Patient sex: F
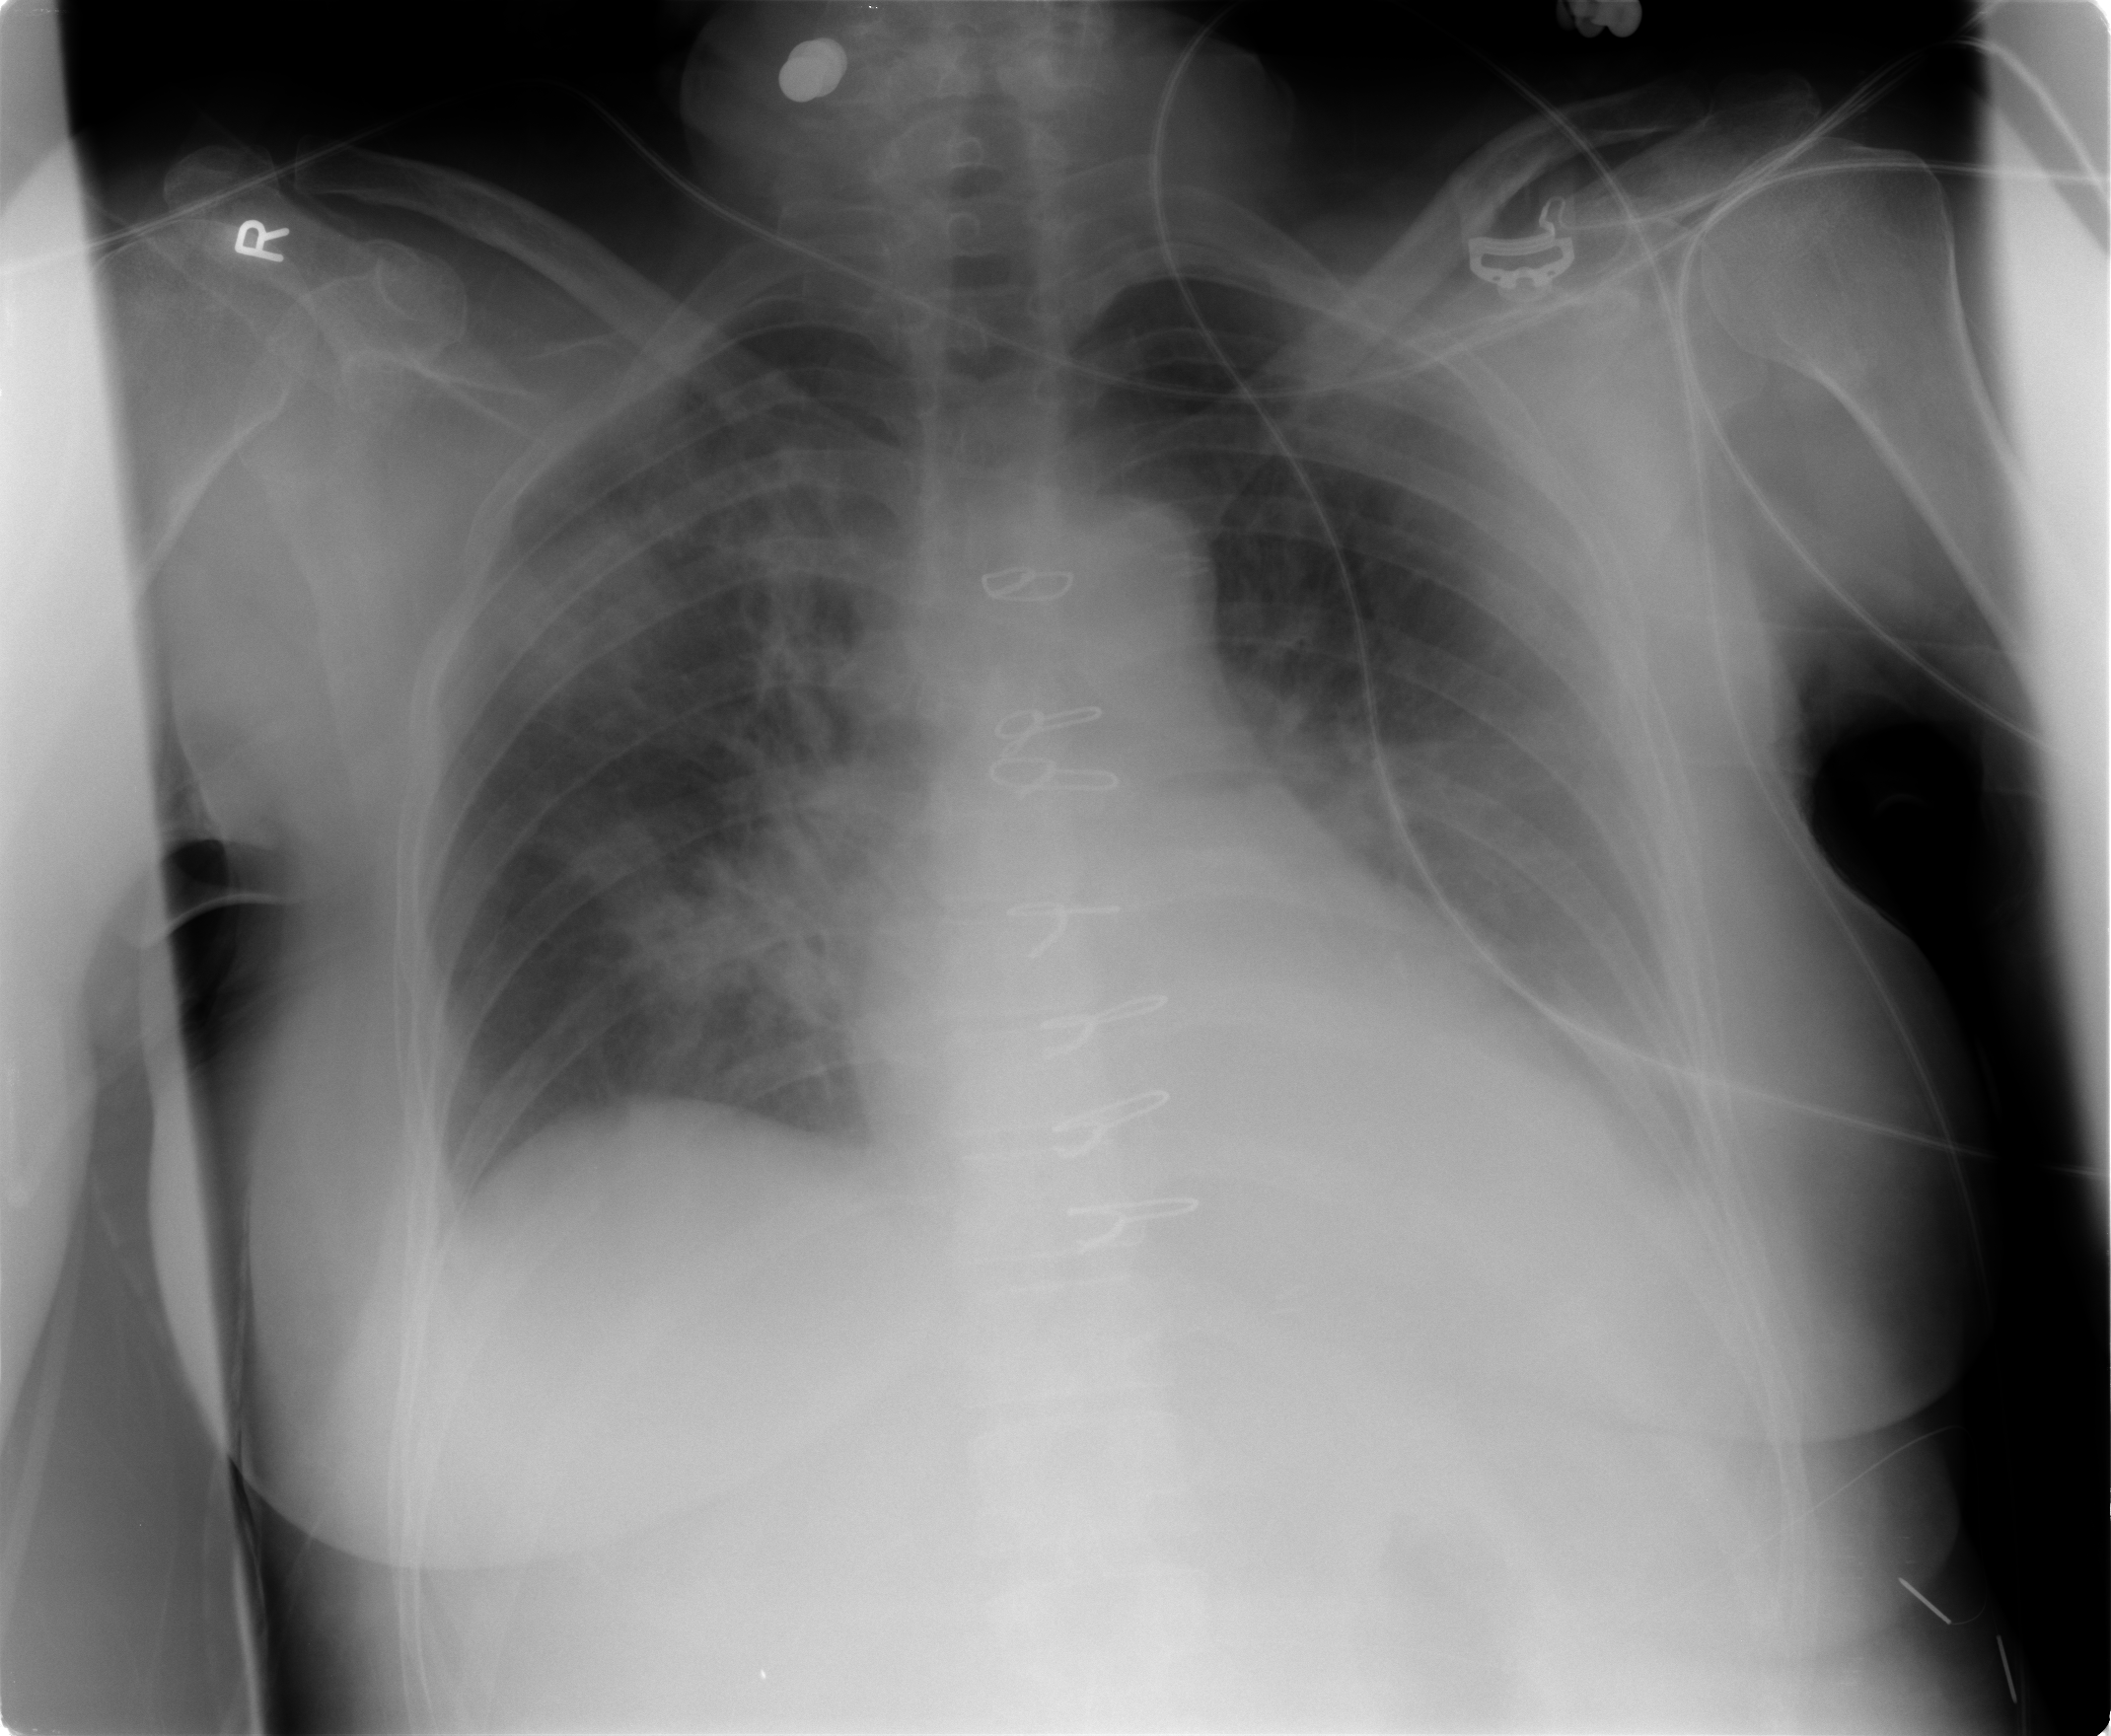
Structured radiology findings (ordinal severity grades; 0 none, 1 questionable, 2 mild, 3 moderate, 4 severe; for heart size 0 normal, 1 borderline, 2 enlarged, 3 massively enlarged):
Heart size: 1
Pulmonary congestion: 3
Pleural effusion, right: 1
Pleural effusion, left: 2
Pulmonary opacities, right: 3
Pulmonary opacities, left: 3
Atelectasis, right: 2
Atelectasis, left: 2